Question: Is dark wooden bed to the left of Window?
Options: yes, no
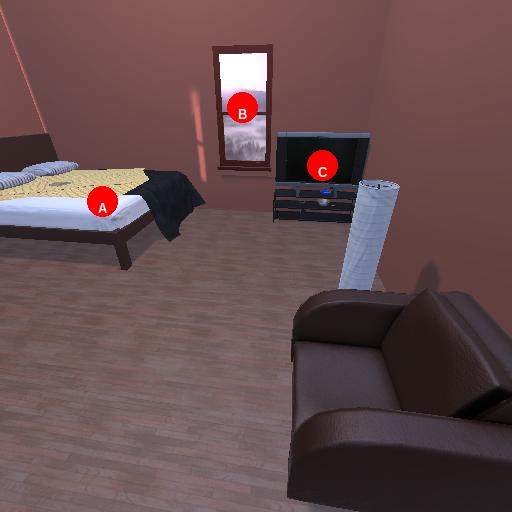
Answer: yes